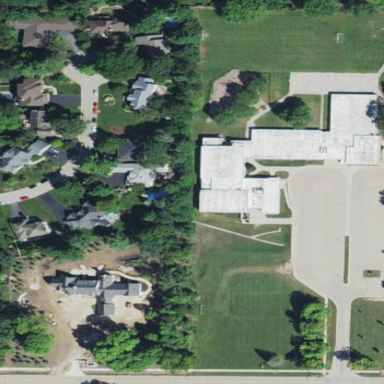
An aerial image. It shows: School building.